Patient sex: M
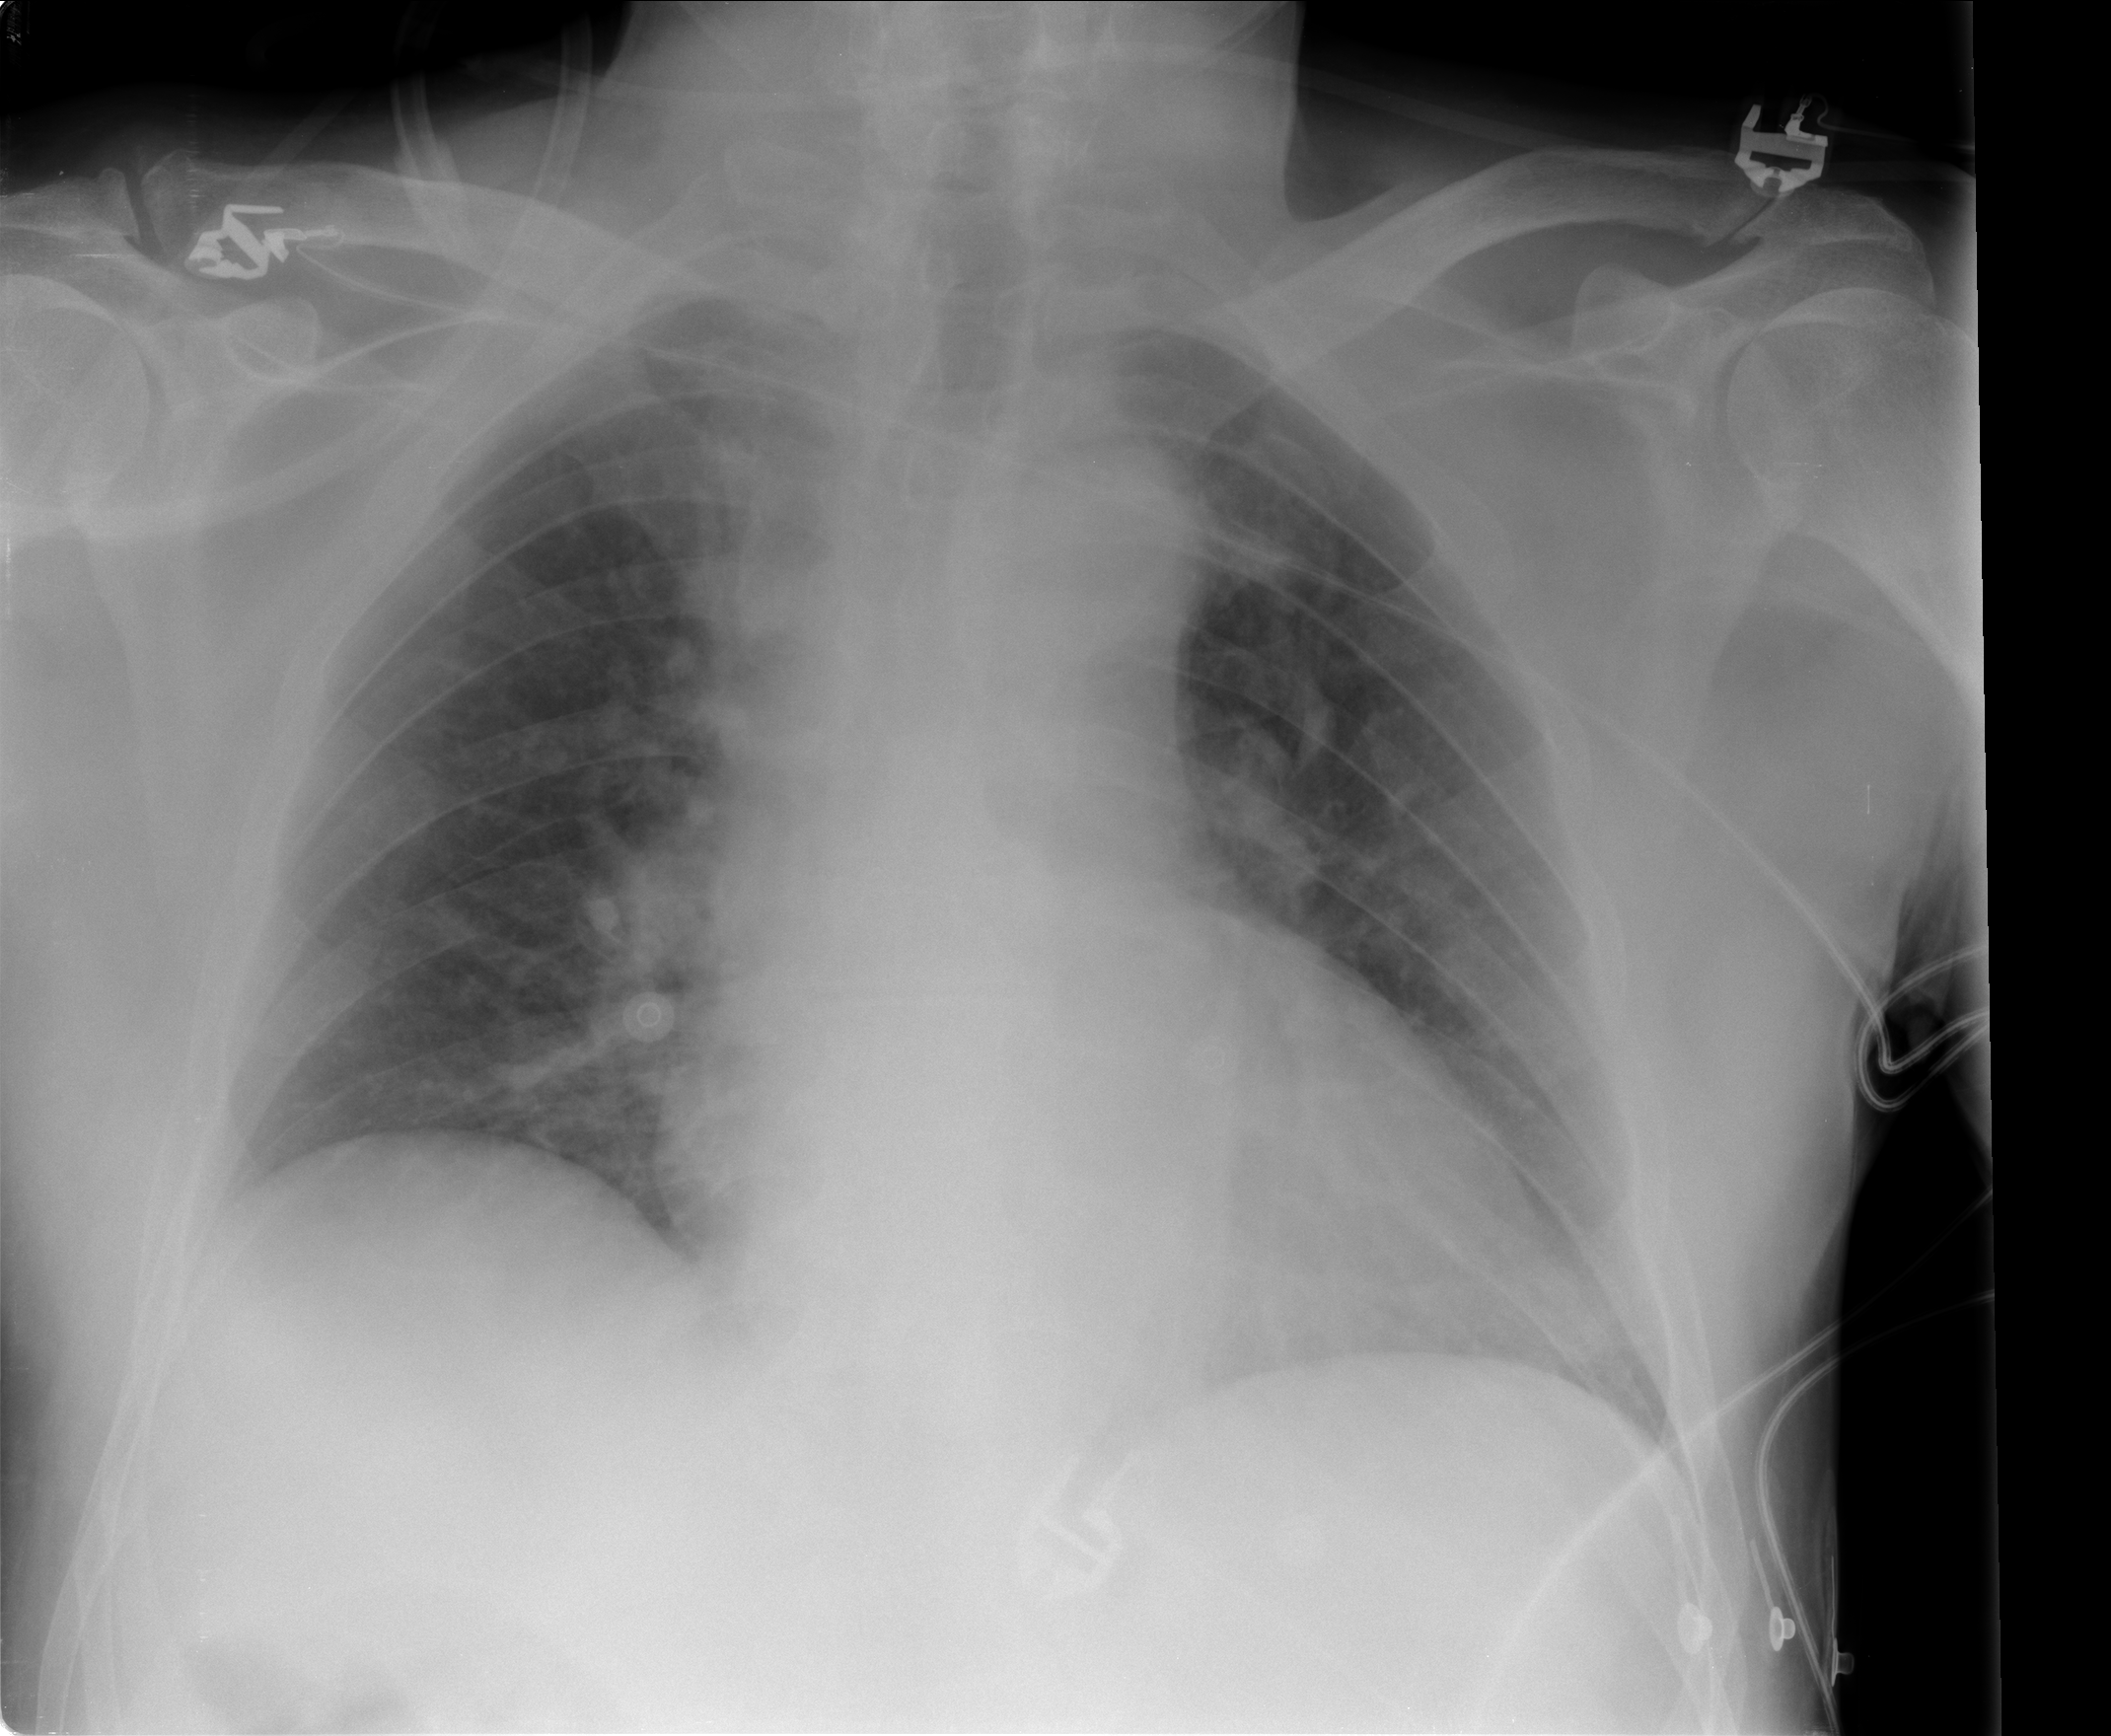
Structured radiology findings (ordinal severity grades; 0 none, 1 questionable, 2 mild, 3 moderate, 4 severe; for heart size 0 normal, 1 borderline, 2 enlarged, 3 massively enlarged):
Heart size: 2
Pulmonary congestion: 1
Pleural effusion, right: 0
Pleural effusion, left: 0
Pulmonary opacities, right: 0
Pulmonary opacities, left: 0
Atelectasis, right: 0
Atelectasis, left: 0